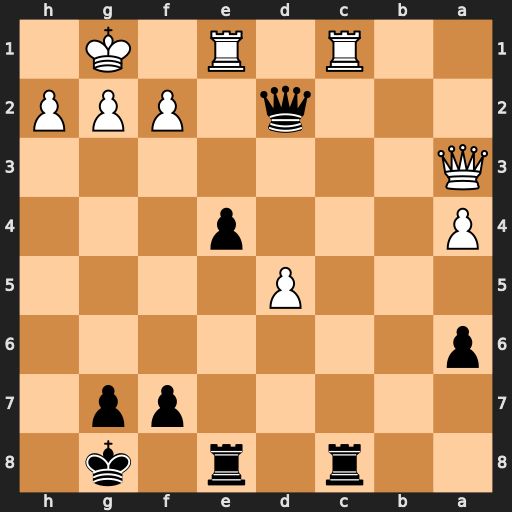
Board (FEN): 2r1r1k1/5pp1/p7/3P4/P3p3/Q7/3q1PPP/2R1R1K1
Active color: b
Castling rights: -
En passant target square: -
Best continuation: e3 Qxe3 Rxe3 Rxc8+ Kh7